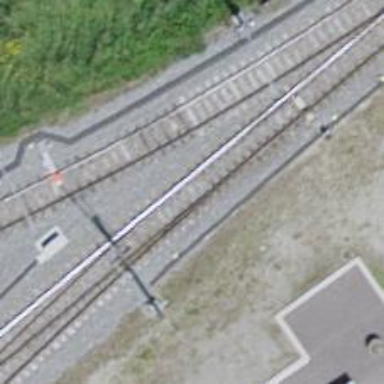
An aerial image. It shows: Railway switch.